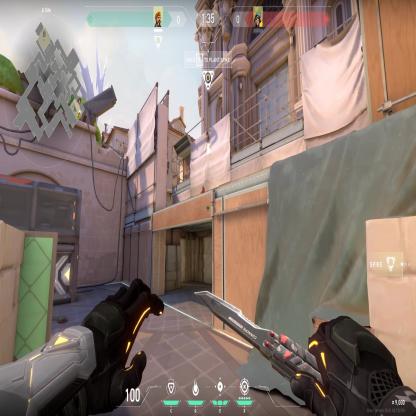
Label: enemy